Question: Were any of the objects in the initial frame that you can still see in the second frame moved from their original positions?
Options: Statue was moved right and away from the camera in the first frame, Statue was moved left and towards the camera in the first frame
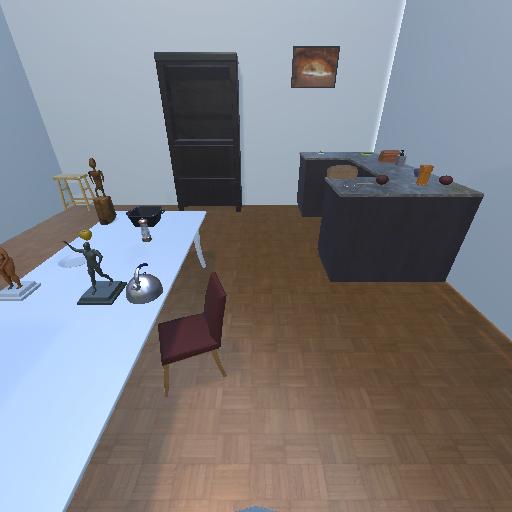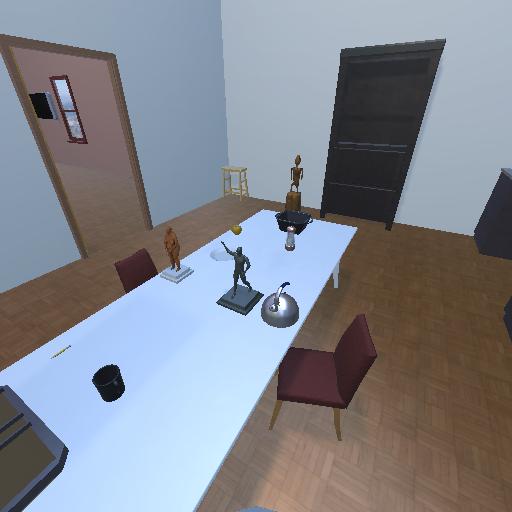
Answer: Statue was moved right and away from the camera in the first frame